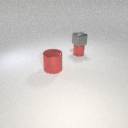
small red metal cylinder behind large red metal cylinder